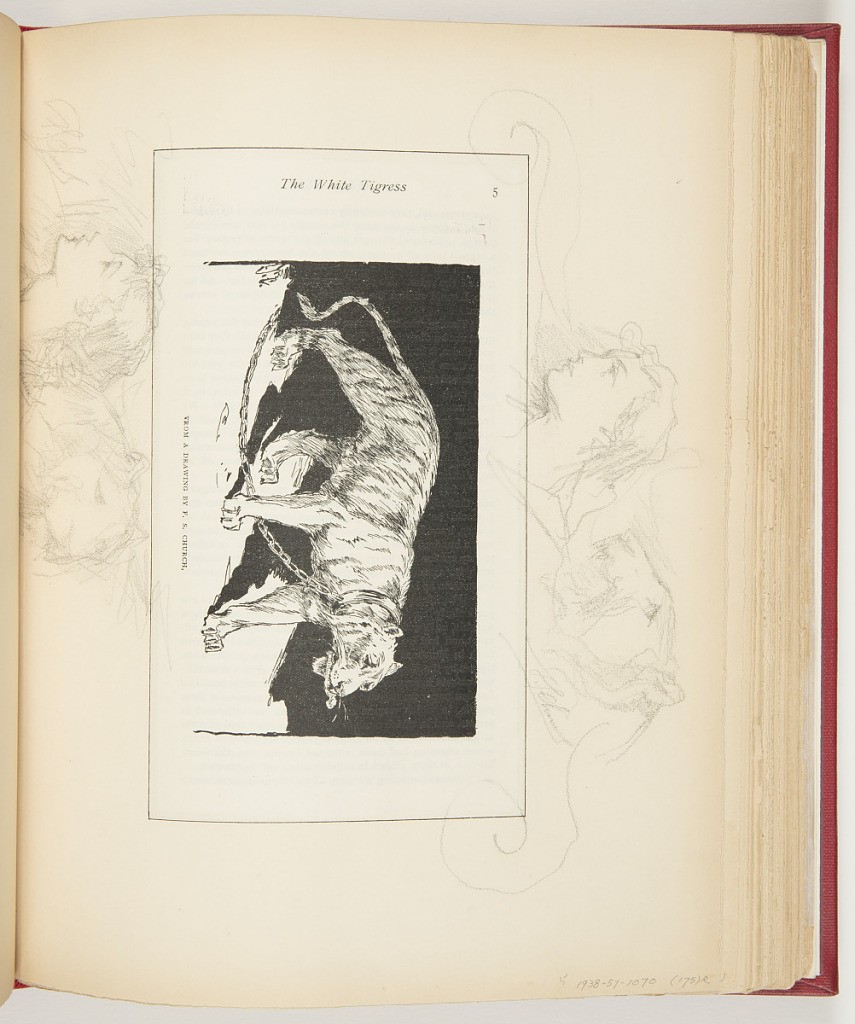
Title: Excerpt from The White Tigress from Illustrations for Short Stories: A Magazine of Fact and Fiction (XIX, No. 1, May 1895, p. 5, 6)
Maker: Frederick Stuart Church, American, 1842–1924
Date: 1895
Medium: Printed in black ink on paper
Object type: Ephemera
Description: Excerpt from a short story of a man meeting a Russian ivory carver who then tells the story of the inspiration and creation of a sculpture the narrator was interested in. Page 5 has an illustration of a white tiger in a collar.